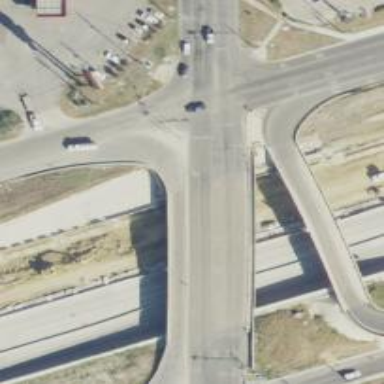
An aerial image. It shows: Secondary link road with bridge.